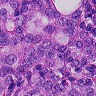
Metastatic tissue present: yes